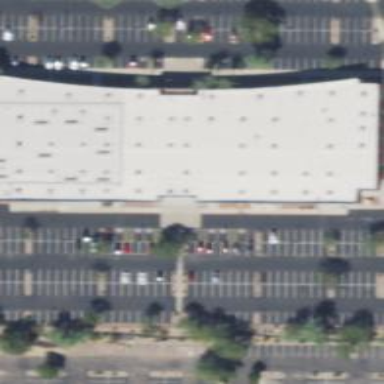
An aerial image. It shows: Commercial building.